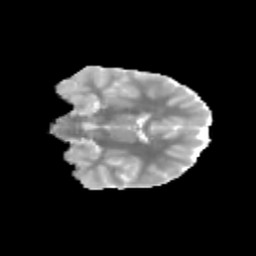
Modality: MD
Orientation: coronal
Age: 10
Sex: male
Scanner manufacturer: siemens
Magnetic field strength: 3 T
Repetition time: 3.8 s
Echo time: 0.07 s